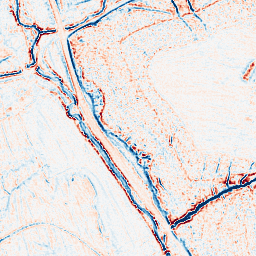
Category: classical
Decomposition family: uniform
Decomposition parameters: size: 5
Upsampling method: linear_exact
Upsampling parameters: scale: 2
Upsampling scale: 2